Field crop: tomato
Growth stage: 1
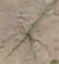
Species: cyperus